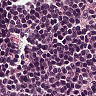
Metastatic tissue present: no